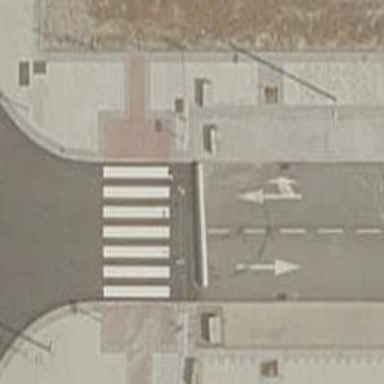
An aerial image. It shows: Uncontrolled zebra crossing on the road.